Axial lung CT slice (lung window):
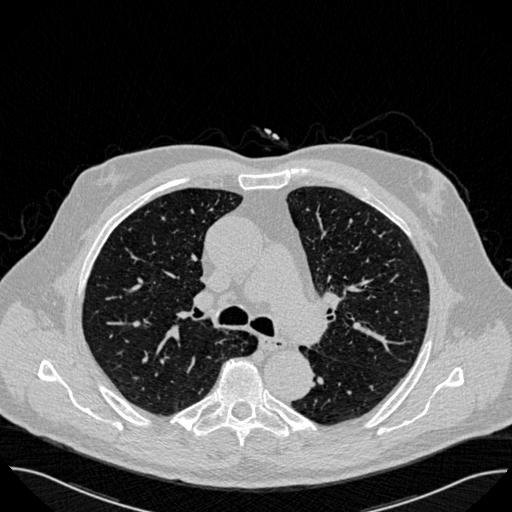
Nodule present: no